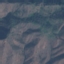
Label: HerbaceousVegetation